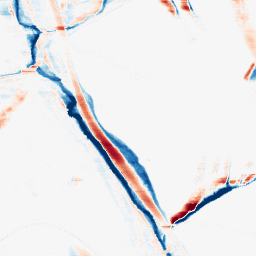
Category: morphological
Decomposition family: morphological_rect
Decomposition parameters: operation: average
width: 20
height: 3
Upsampling method: edge_directed
Upsampling parameters: scale: 4
Upsampling scale: 4